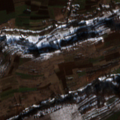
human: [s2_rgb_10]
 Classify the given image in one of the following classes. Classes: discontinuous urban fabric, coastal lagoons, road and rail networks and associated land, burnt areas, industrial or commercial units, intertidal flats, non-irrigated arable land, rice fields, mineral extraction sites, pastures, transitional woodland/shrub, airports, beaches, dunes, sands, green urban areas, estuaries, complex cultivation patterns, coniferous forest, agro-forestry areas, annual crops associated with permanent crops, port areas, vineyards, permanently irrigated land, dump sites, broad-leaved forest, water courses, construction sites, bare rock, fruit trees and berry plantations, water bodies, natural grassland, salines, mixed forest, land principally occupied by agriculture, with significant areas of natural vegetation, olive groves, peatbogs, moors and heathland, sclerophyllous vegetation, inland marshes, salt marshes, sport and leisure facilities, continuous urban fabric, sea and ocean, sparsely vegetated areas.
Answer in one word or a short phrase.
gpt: non-irrigated arable land, complex cultivation patterns, land principally occupied by agriculture, with significant areas of natural vegetation, broad-leaved forest